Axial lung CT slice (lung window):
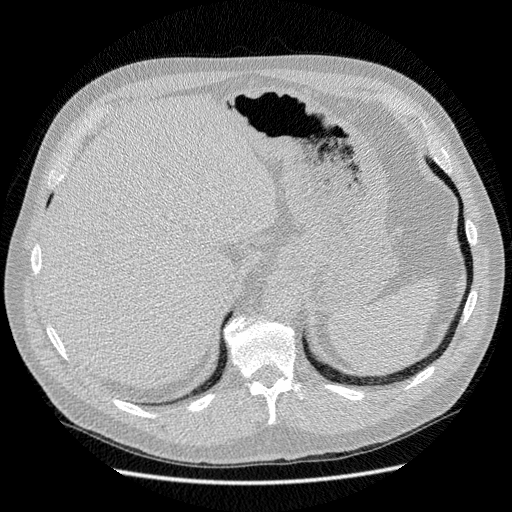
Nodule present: no